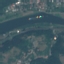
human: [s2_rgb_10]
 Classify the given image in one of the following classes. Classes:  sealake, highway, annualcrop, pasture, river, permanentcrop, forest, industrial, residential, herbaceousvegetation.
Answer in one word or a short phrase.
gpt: River